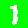
Digit: 1